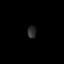
Tissue: lung
Cell type: Endothelial cells
Senescence score: 0.5446
Nuclear area (px): 103
Mean DAPI intensity: 43.126